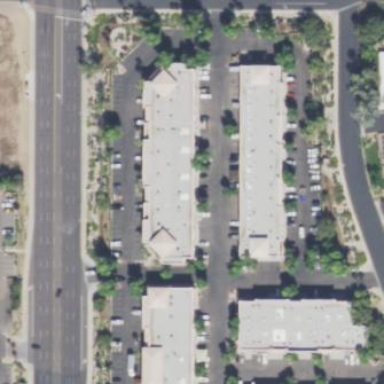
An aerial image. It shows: Commercial area.